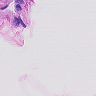
Metastatic tissue present: no